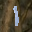
Label: 1